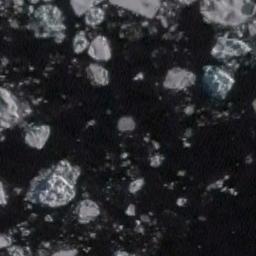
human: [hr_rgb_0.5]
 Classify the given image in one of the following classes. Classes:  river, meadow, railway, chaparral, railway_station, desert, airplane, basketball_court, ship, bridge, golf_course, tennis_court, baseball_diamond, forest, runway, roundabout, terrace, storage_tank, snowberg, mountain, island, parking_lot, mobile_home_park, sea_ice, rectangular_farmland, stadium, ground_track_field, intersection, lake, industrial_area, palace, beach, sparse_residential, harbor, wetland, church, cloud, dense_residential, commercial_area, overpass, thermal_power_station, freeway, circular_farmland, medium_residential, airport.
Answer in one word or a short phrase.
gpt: sea_ice